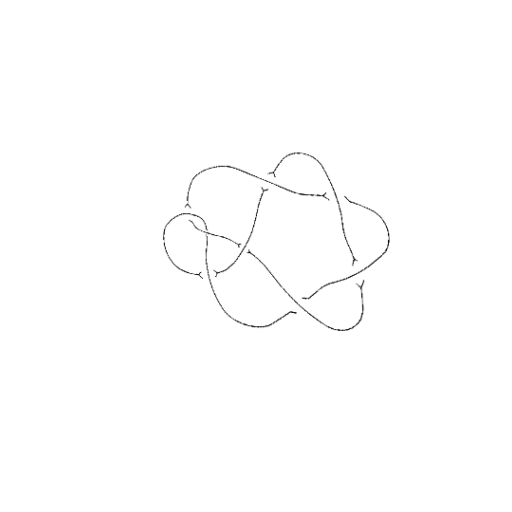
Crossing number: 8